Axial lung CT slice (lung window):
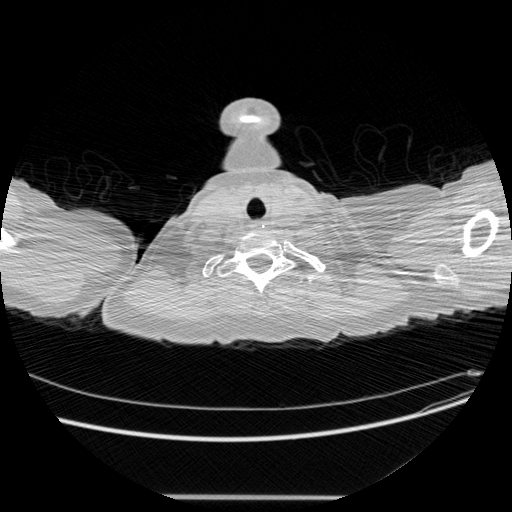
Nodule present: no